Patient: sex F, age 54
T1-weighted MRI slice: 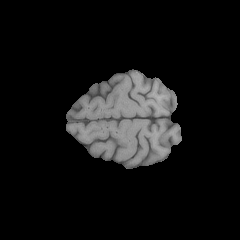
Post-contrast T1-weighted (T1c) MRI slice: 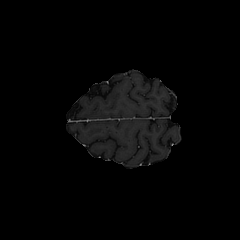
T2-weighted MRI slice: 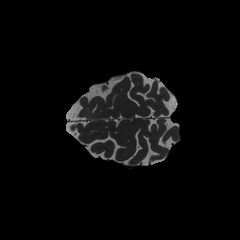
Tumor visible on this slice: no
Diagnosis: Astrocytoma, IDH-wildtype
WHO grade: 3